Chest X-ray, PA view. Patient: 76 years old, sex M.
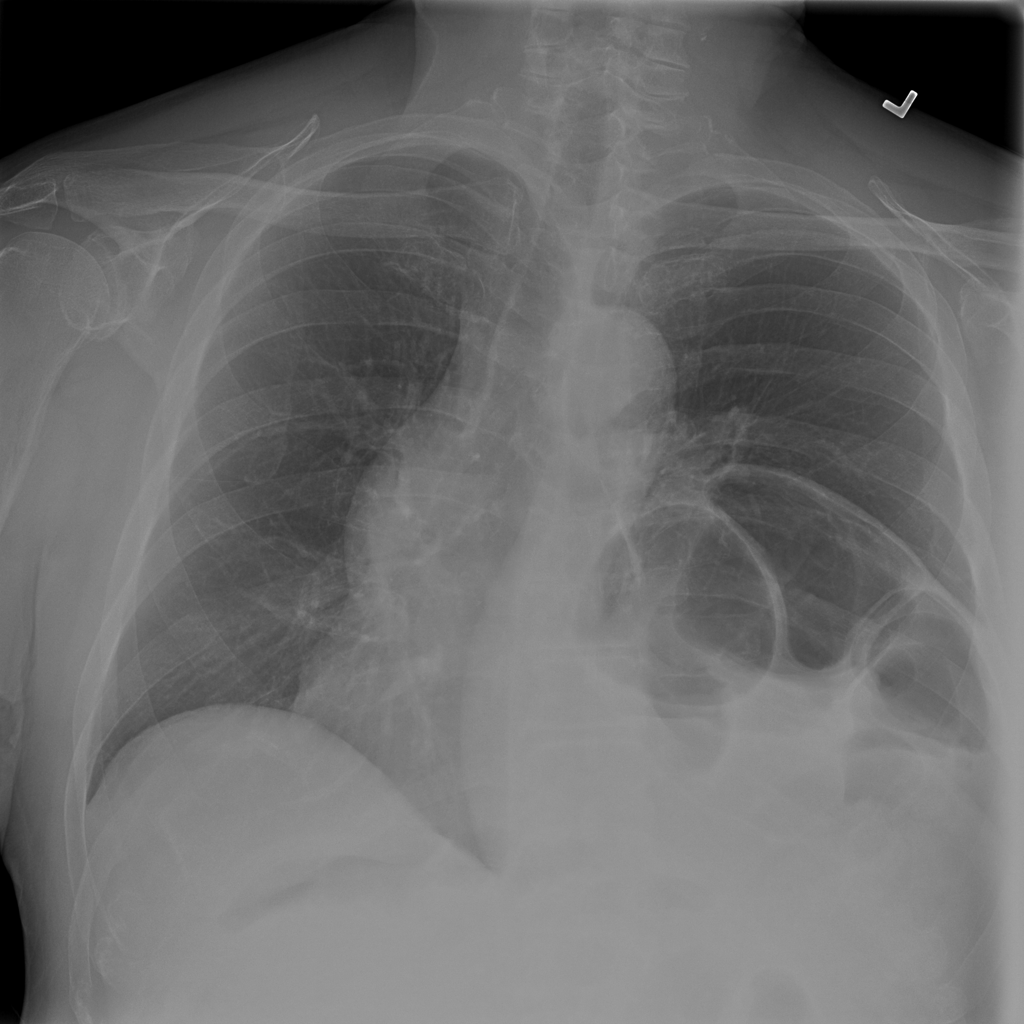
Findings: No Finding